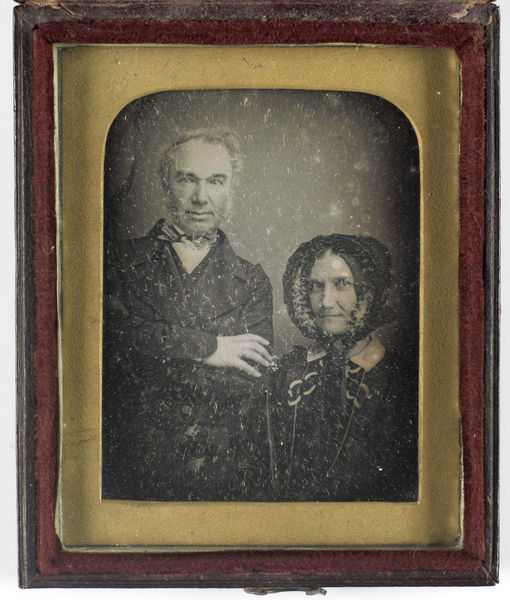
Titel: Portret echtpaar
Standort: Amsterdam
Institution: Rijksmuseum
Schlagwörter: hand, mann, weiß, braun, frau, hut, hüte, kopfbedeckungen, schwarz, rot, haube, schleife, anzug, bart, mütze, mützen, arm, bärtig, kragen, rahmen, herr, porträt, gold, paar, kopfbedeckung, weib, kopftuch, foto, fotografie, photographie, photo, flecken, ehepaar, fleckig, fru, hut…